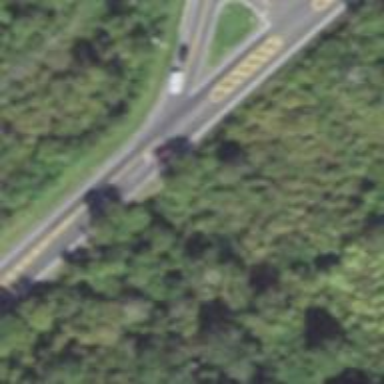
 where the road marking indicates solid road edges for vehicles to drive through."